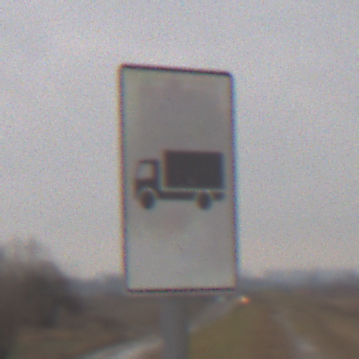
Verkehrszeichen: KFZZulaessigeGesamtmasse3Komma5TOhnePfeilsymbol
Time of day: Midday
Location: Outdoor (RoadRail)
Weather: Overcast
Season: NotSpecified
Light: Natural